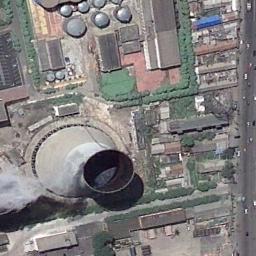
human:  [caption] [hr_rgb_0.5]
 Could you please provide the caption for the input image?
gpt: There are many buildings of different shapes next to the thermal power station .

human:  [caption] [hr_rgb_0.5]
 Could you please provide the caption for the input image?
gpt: In the thermal power station, there are neatly planned plants, Equipment and good greening  There is a cooling tower and many circular objects .

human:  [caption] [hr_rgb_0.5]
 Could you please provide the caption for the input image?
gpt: There are two thermal power stations next to the buildings .

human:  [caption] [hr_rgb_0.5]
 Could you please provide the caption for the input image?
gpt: The thermal power station is next to some buildings and trees with white mist above .

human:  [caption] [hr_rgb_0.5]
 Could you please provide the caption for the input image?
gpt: There are many buildings and a chimney on the thermal power station .